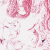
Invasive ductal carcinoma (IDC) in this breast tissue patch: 0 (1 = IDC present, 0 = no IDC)